Question: I am trying to automatically select the checkbox that will enable access for accessibility devices.

Below is my code which is opening the correct settings window. However, it is not setting the checkbox.
'''
tell application "System Preferences"
activate
set current pane to pane "com.apple.preference.universalaccess"
end tell
tell application "System Events"
set theCheckbox to checkbox "Enable access for assistive devices"
tell theCheckbox
if not (its value as boolean) then click theCheckbox
end tell
end tell
'''
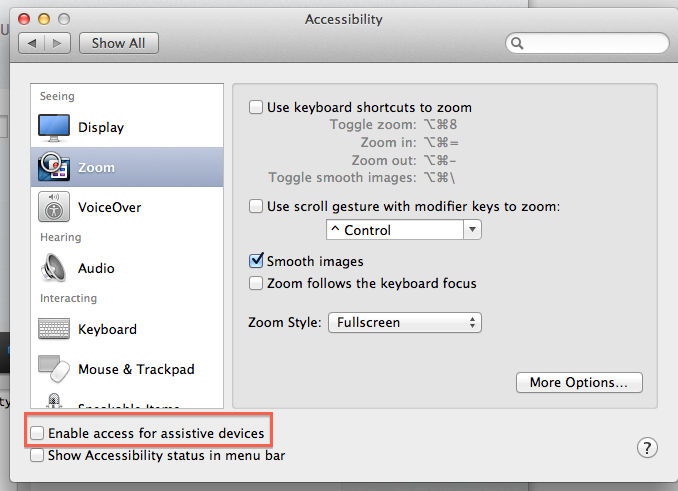
Answer: you just need to set it to enabled
'''
tell application "System Preferences"
activate
set current pane to pane "com.apple.preference.universalaccess"
end tell
tell application "System Events" to set UI elements enabled to true
'''